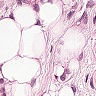
Metastatic tissue present: yes